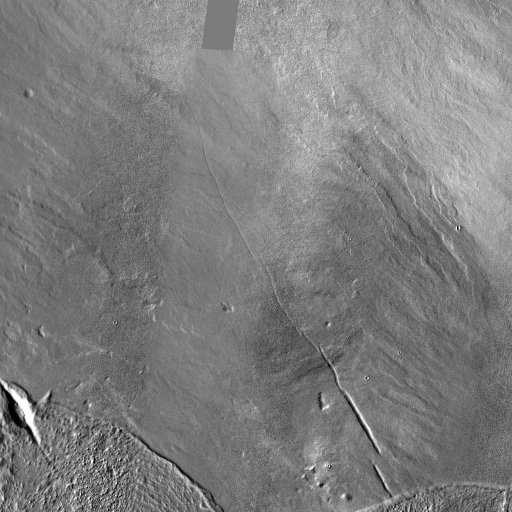
Crater classes present: Background, Other